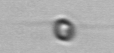
Label: flagellate